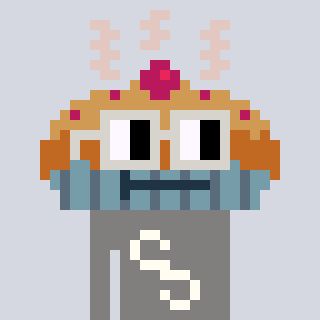
a pixel art character with square light gray glasses, a pie-shaped head and a bluegrey-colored body on a cool background